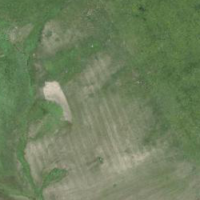
EUNIS habitat code: 24
Species observed at this site:
Libellula quadrimaculata
Leucorrhinia dubia